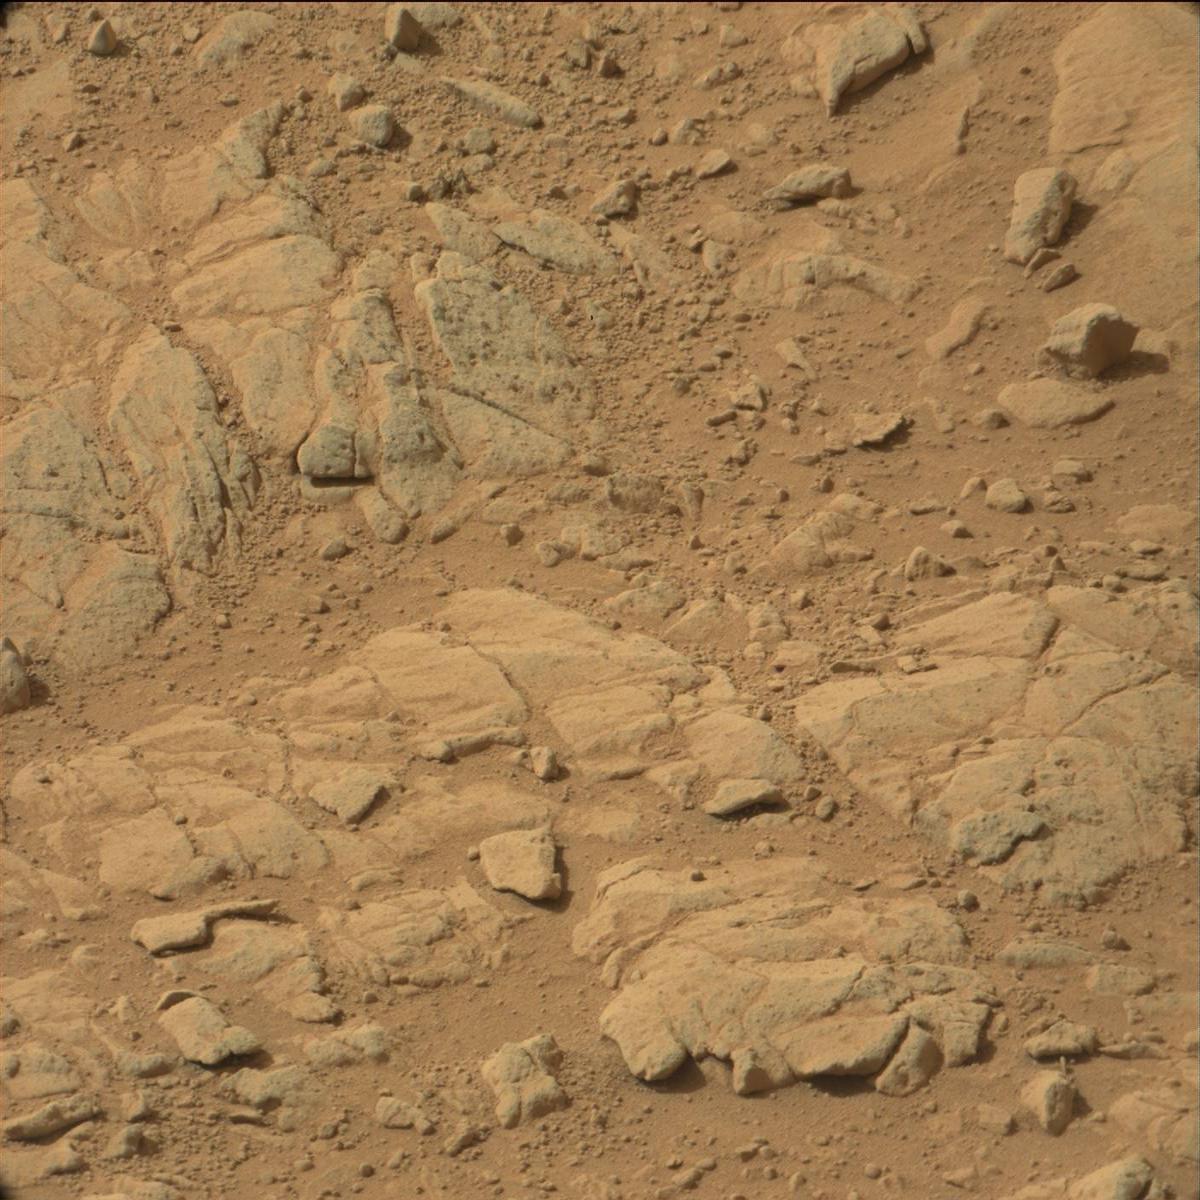
Terrain classes present: Bedrock, Rock, Sand / Soil